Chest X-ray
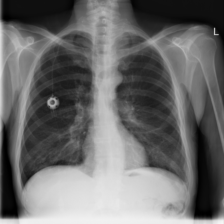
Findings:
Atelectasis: negative
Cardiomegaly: negative
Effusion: negative
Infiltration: positive
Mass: negative
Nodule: positive
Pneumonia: positive
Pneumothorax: negative
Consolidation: negative
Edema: negative
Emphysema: negative
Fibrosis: negative
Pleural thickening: negative
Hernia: negative